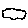
Label: cloud